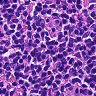
Metastatic tissue present: no